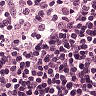
Metastatic tissue present: no